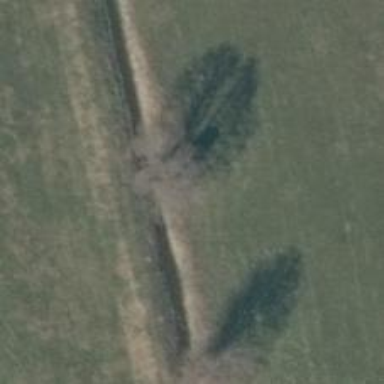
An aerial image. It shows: Broadleaved tree in natural setting.